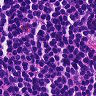
Metastatic tissue present: no